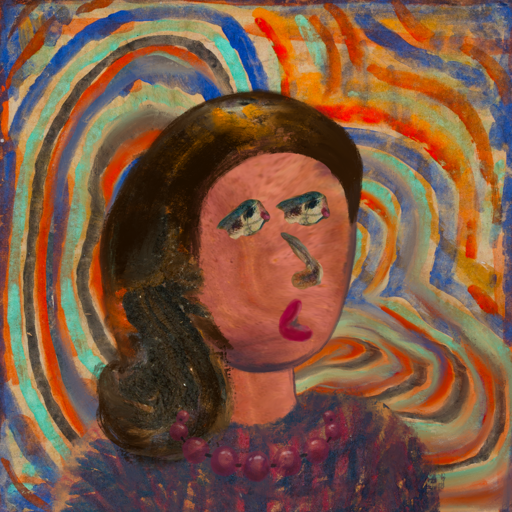
Background: Sisters, Head And Neck Side: Mother_And_Son_Mother, Face Side: Pipe, Bust: In_The_Sun, Hair Side: Gypsy_Queen, Head Accessory: Blank, Second Necklace: Blank, Necklace: Irani_2, Baby: Blank